Question: I have a form that contains a large amount of fields a user have to fill.
I want to group them 2-4 in a row. Each control may have different size and the labels should appear to the control's left.
The controls should be centered horizontally, and shouldn't take up unoccupied space, just the space needed.
Here's an example of what I need:
First Name: ######## Last name: ######## Gender: #####
Telephone: ######## Cell: ######## Email: ########
Address: ###########################
I tried using 'form-inline' with and without combination of 'container', and I can't get it to work.
Here's a little snippet off my form, unfortunately it's razor and I can't get to test it on jsFiddle, but <URL> is a sample output anyway.
'''
<div class="container center-block">
<h4>Patient</h4>
<hr />
@Html.ValidationSummary(true, "", new { @class = "text-danger" })
@Html.HiddenFor(model => model.Id)
<div class="row">
<div class="form-group">
@Html.LabelFor(model => model.FirstName, htmlAttributes: new { @class = "control-label col-md-3" })
<div class="col-md-3">
@Html.EditorFor(model => model.FirstName, new { htmlAttributes = new { @class = "form-control" } })
@Html.ValidationMessageFor(model => model.FirstName, "", new { @class = "text-danger" })
</div>
</div>
<div class="form-group">
@Html.LabelFor(model => model.LastName, htmlAttributes: new { @class = "control-label col-md-3" })
<div class="col-md-3">
@Html.EditorFor(model => model.LastName, new { htmlAttributes = new { @class = "form-control" } })
@Html.ValidationMessageFor(model => model.LastName, "", new { @class = "text-danger" })
</div>
</div>
<div class="form-group">
@Html.LabelFor(model => model.Gender, htmlAttributes: new { @class = "control-label col-md-3" })
<div class="col-md-3">
@Html.EnumDropDownListFor(model => model.Gender, htmlAttributes: new { @class = "form-control" })
@Html.ValidationMessageFor(model => model.Gender, "", new { @class = "text-danger" })
</div>
</div>
</div>
<div class="row">
<div class="form-group">
@Html.LabelFor(model => model.Passport, htmlAttributes: new { @class = "control-label col-md-3" })
<div class="col-md-3">
@Html.EditorFor(model => model.Passport, new { htmlAttributes = new { @class = "form-control" } })
@Html.ValidationMessageFor(model => model.Passport, "", new { @class = "text-danger" })
</div>
</div>
<div class="form-group">
@Html.LabelFor(model => model.BirthDate, htmlAttributes: new { @class = "control-label col-md-3" })
<div class="col-md-3">
@Html.EditorFor(model => model.BirthDate, new { htmlAttributes = new { @class = "form-control" } })
@Html.ValidationMessageFor(model => model.BirthDate, "", new { @class = "text-danger" })
</div>
</div>
</div>
</div>
'''
Here's how it's rendered:

I've tried few more things, but I don't know what's unlocking secret that makes an individual row independent in the other rows and applying the following rules to its controls, disregarding the form settings:
- - 'form-group'- - -
Any reference to an in-depth tutorial will really be appreciated!
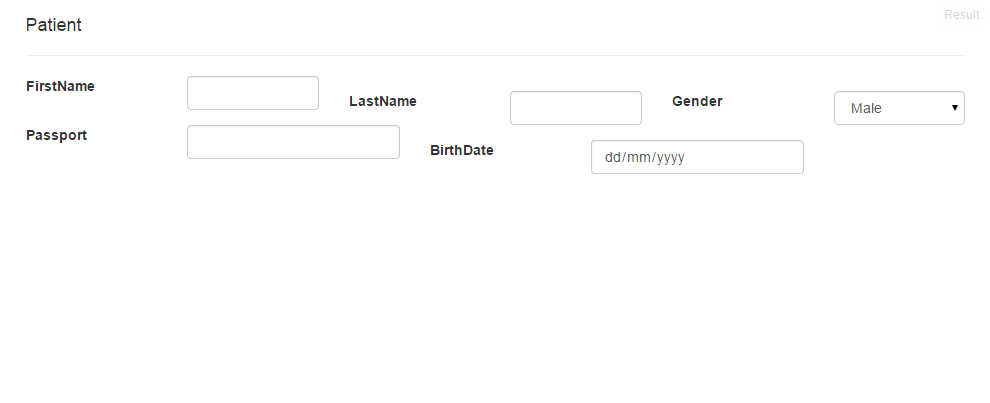
Answer: The only part I didn't totally complete was to align the form to the left. I think I've gotten everything else you asked for. <URL> will give you a basis for understanding centered columns. Good luck!
Copy this to style.css in a new Plunk.
'''
.row-centered {
text-align:center;
}
.control-label{padding: 20px;}
form { display: table;
}
h1 {
margin:40px 40px 20px 40px;
color:#95c500;
font-size:28px;
line-height:34px;
text-align:left;
}
'''
Then Copy this to the Index.html:
'''
<!DOCTYPE html>
<html>
<head>
<script data-require="jquery@*" data-semver="2.1.3" src="http://code.jquery.com/jquery-2.1.3.min.js"></script>
<link data-require="bootstrap@*" data-semver="3.3.2" rel="stylesheet" href="//maxcdn.bootstrapcdn.com/bootstrap/3.3.2/css/bootstrap.min.css" />
<script data-require="bootstrap@*" data-semver="3.3.2" src="//maxcdn.bootstrapcdn.com/bootstrap/3.3.2/js/bootstrap.min.js"></script>
<script data-require="angular.js@*" data-semver="1.4.0-beta.6" src="https://code.angularjs.org/1.4.0-beta.6/angular.js"></script>
<link rel="stylesheet" href="style.css" />
<script src="script.js"></script>
</head>
<body ng-controller="ExampleController">
<h1>Patient</h1>
<div class="container" align="left">
<form class="form-inline row-centered">
<input data-val="true" data-val-number="The field Id must be a number." data-val-required="The Id field is required." id="Id" name="Id" type="hidden" value="" />
<div class="row">
<div class="form-group">
<label class="control-label " for=" FirstName">FirstName</label>
<input class=" form-control text-box single-line" data-val="true" data-val-length="The field FirstName must be a string with a minimum length of 2 and a maximum length of 32." data-val-length-max="32" data-val-length-min="2" data-val-required="The FirstName field is required."
id="FirstName" name="FirstName" type="text" value="" /> <span class="field-validation-valid text-danger" data-valmsg-for="FirstName" data-valmsg-replace="true"></span>
</div>
<div class="form-group">
<label class="control-label" for=" LastName">LastName</label>
<input class="form-control text-box single-line" data-val="true" data-val-length="The field LastName must be a string with a minimum length of 2 and a maximum length of 32." data-val-length-max="32" data-val-length-min="2" data-val-required="The LastName field is required."
id="LastName" name="LastName" type="text" value="" /> <span class="field-validation-valid text-danger" data-valmsg-for="LastName" data-valmsg-replace="true"></span>
</div>
<div class="form-group">
<label class="control-label" for=" Gender">Gender</label>
<select class="form-control" data-val="true" data-val-required="The Gender field is required." id="Gender" name="Gender">
<option selected="selected" value="0">Male</option>
<option value="1">Female</option>
</select> <span class="field-validation-valid text-danger" data-valmsg-for="Gender" data-valmsg-replace="true"></span>
</div>
<div class="form-group">
<label class="control-label" for=" Passport">Passport</label>
<input class="form-control text-box single-line" data-val="true" data-val-length="The field Passport must be a string with a minimum length of 5 and a maximum length of 12." data-val-length-max="12" data-val-length-min="5" id="Passport" name="Passport"
type="text" value="" /> <span class="field-validation-valid text-danger" data-valmsg-for="Passport" data-valmsg-replace="true"></span>
</div>
<div class="form-group">
<label class="control-label" for=" BirthDate">BirthDate</label>
<input class="form-control text-box single-line" data-val="true" data-val-date="The field BirthDate must be a date." data-val-range="The field BirthDate must be between 01/01/1915 12:00:00 AM and 01/01/2035 12:00:00 AM." data-val-range-max="01/01/2035 00:00:00"
data-val-range-min="01/01/1915 00:00:00" data-val-required="The BirthDate field is required." id="BirthDate" name="BirthDate" type="date" value="" /> <span class="field-validation-valid text-danger" data-valmsg-for="BirthDate" data-valmsg-replace="true"></span>
</div>
</div>
</form>
</div>
</body>
</html>
'''

- - - - - <URL>